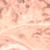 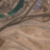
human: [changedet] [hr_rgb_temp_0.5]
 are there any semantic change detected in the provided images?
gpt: A river appeared above the road.